Aerial crown-view tile of a tropical tree (Barro Colorado Island, Panama), acquired 20240813:
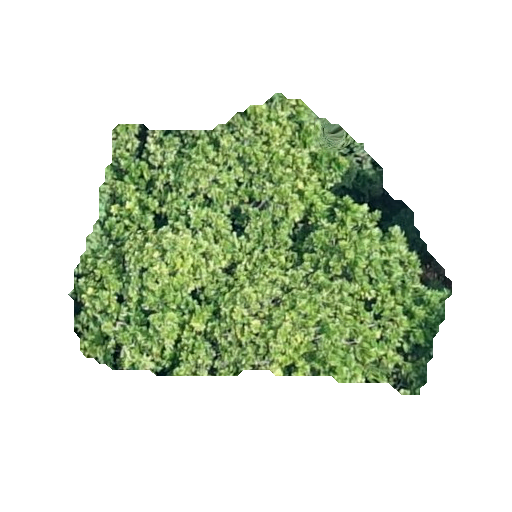
Species: Anacardium excelsum
GBIF accepted scientific name: Anacardium excelsum
Crown area: 123.892 m²